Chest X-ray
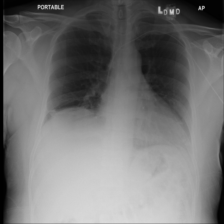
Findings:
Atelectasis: positive
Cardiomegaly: negative
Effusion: negative
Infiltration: negative
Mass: negative
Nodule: negative
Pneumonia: negative
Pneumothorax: negative
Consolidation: negative
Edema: negative
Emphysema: negative
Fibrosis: negative
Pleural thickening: negative
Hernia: negative